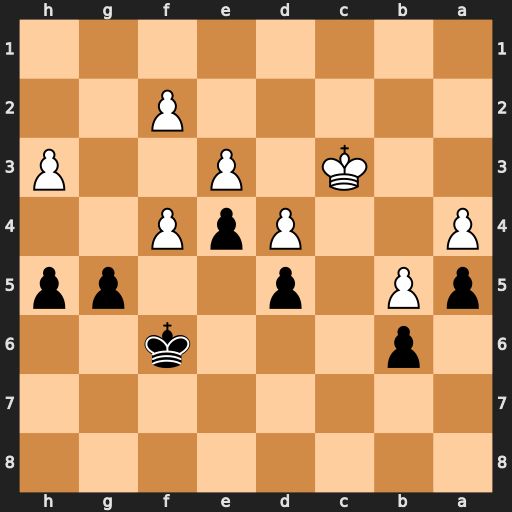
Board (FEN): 8/8/1p3k2/pP1p2pp/P2PpP2/2K1P2P/5P2/8
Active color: b
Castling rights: -
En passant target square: -
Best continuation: gxf4 Kd2 Kg5 Ke2 fxe3 Kxe3 Kh4 Kf4 Kxh3